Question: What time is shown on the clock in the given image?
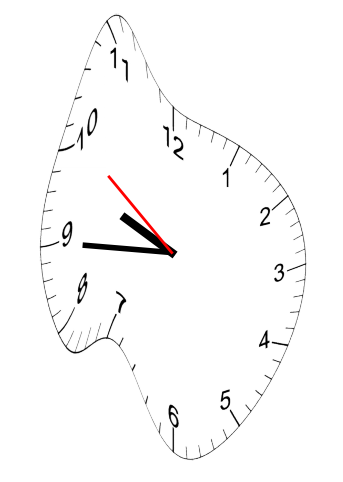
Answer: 09:44:51